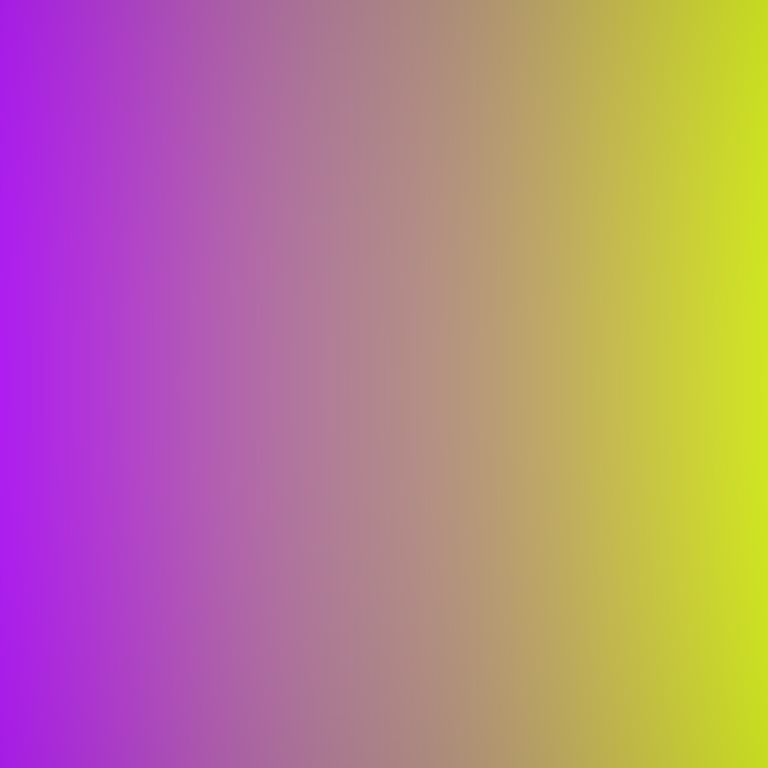
Abstract light effect, smooth gradient from violet to yellow, calm atmosphere, soft blend, no room, no furniture, no objects.